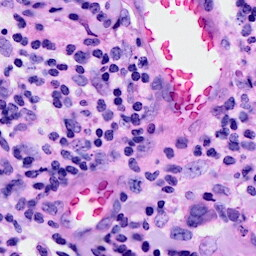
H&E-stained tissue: Breast